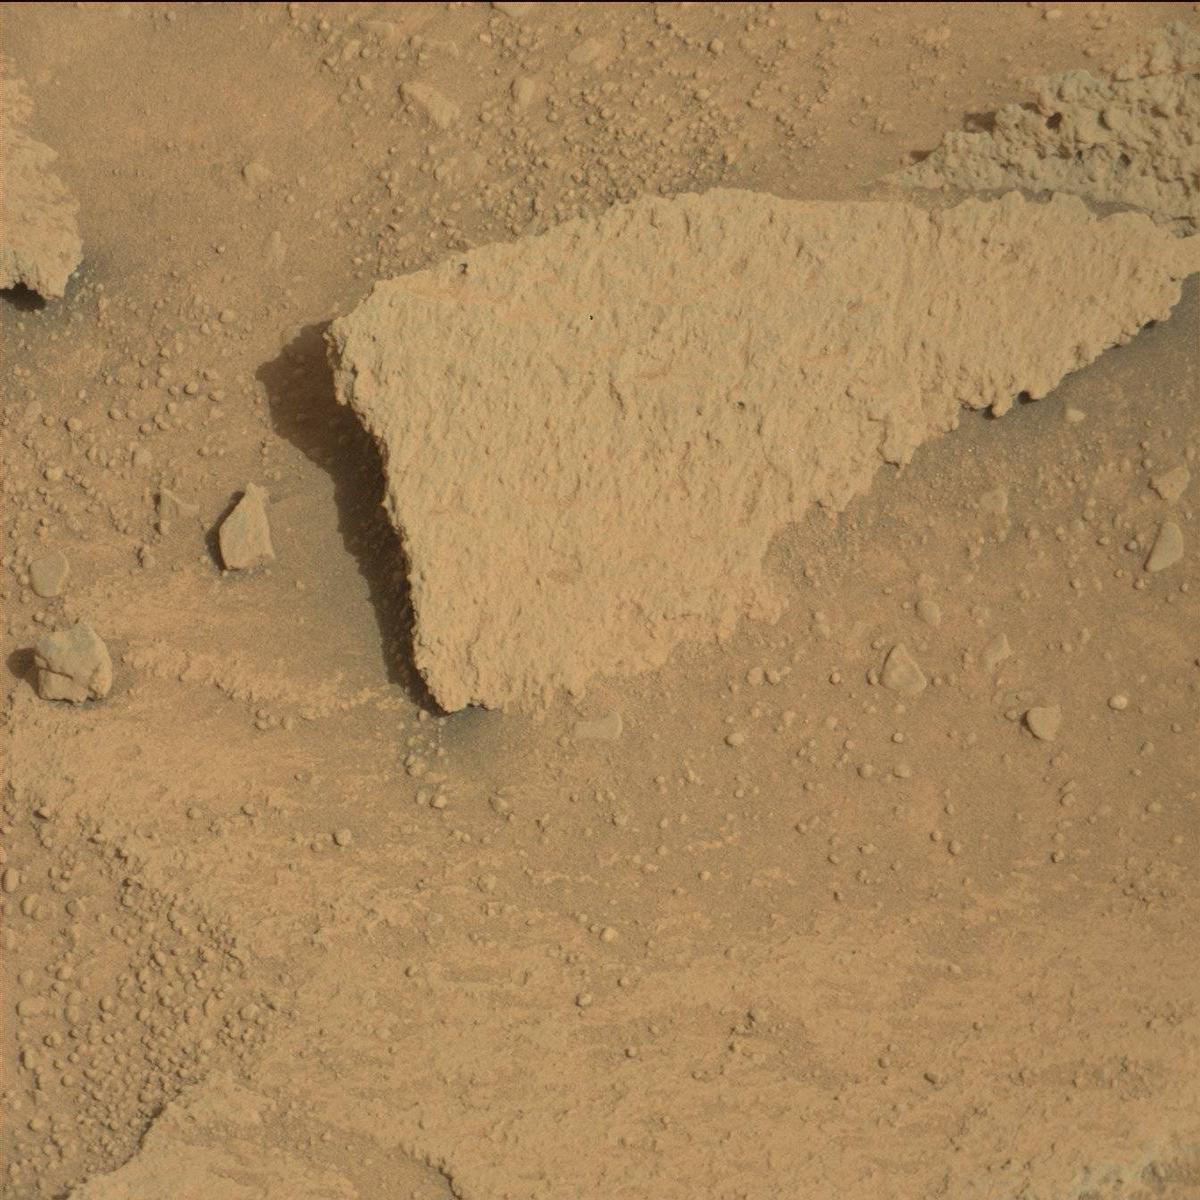
Terrain classes present: Bedrock, Rock, Sand / Soil